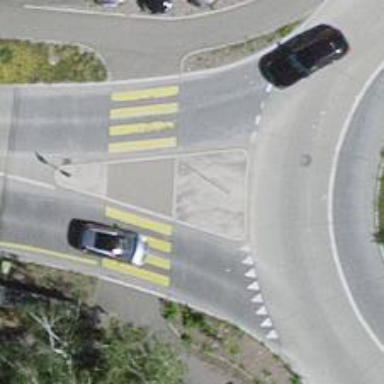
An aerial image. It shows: Zebra crossing on the road.